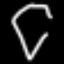
Label: diamond